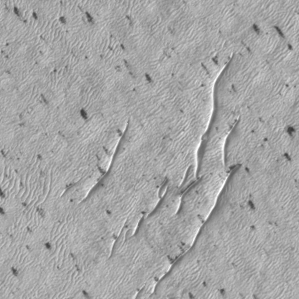
Label: frost